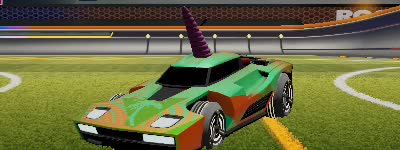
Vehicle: breakout